Field crop: tomato
Growth stage: 1
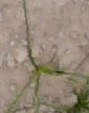
Species: cyperus